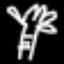
Label: palm tree